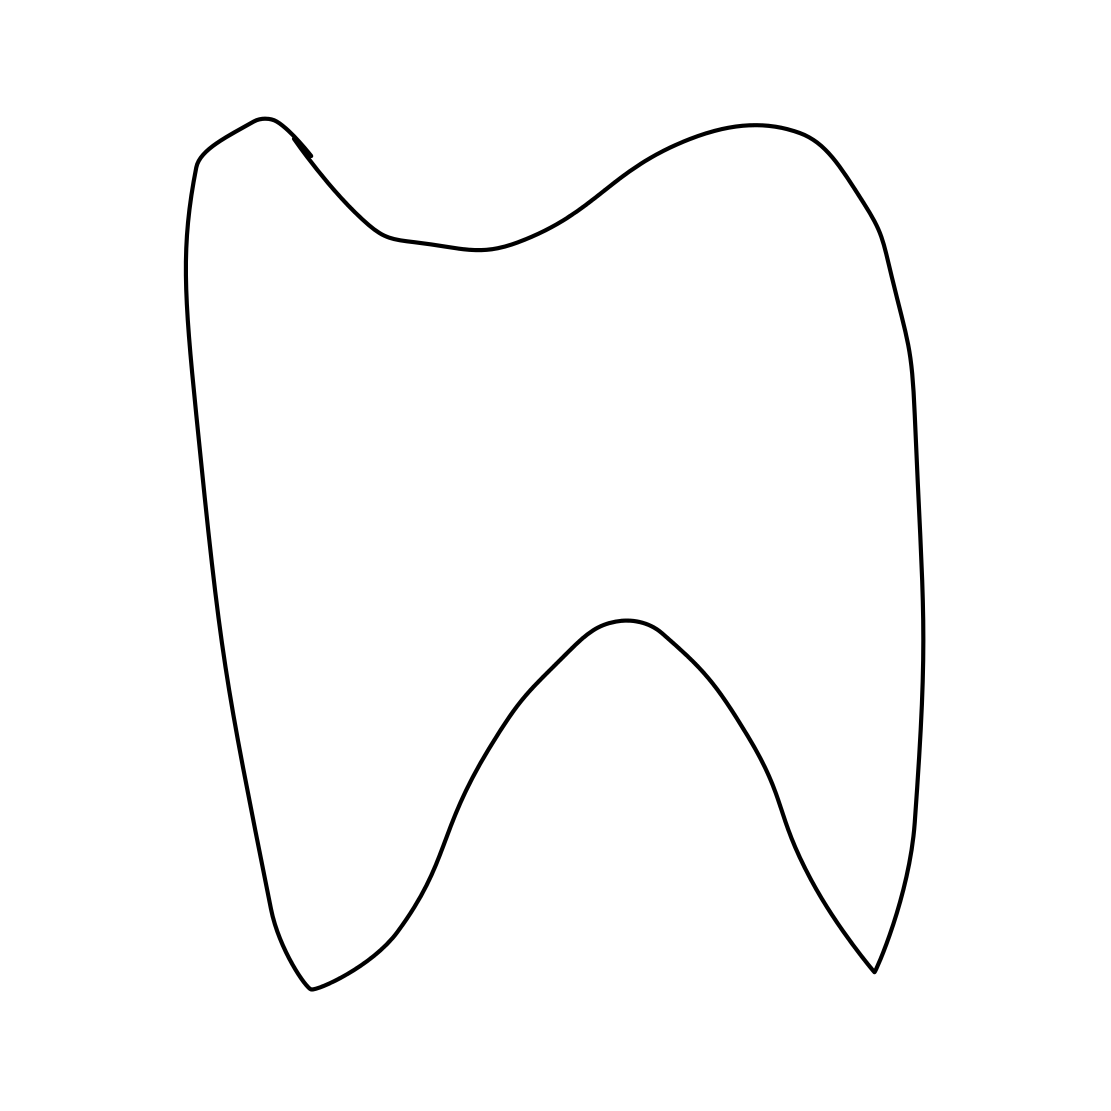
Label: tooth